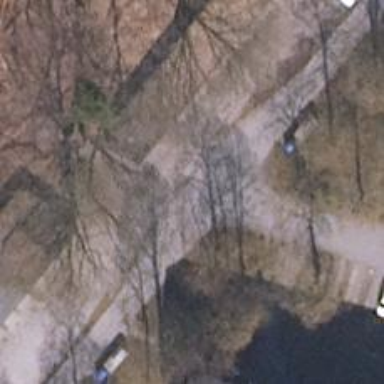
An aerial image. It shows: Paved service road.